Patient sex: M
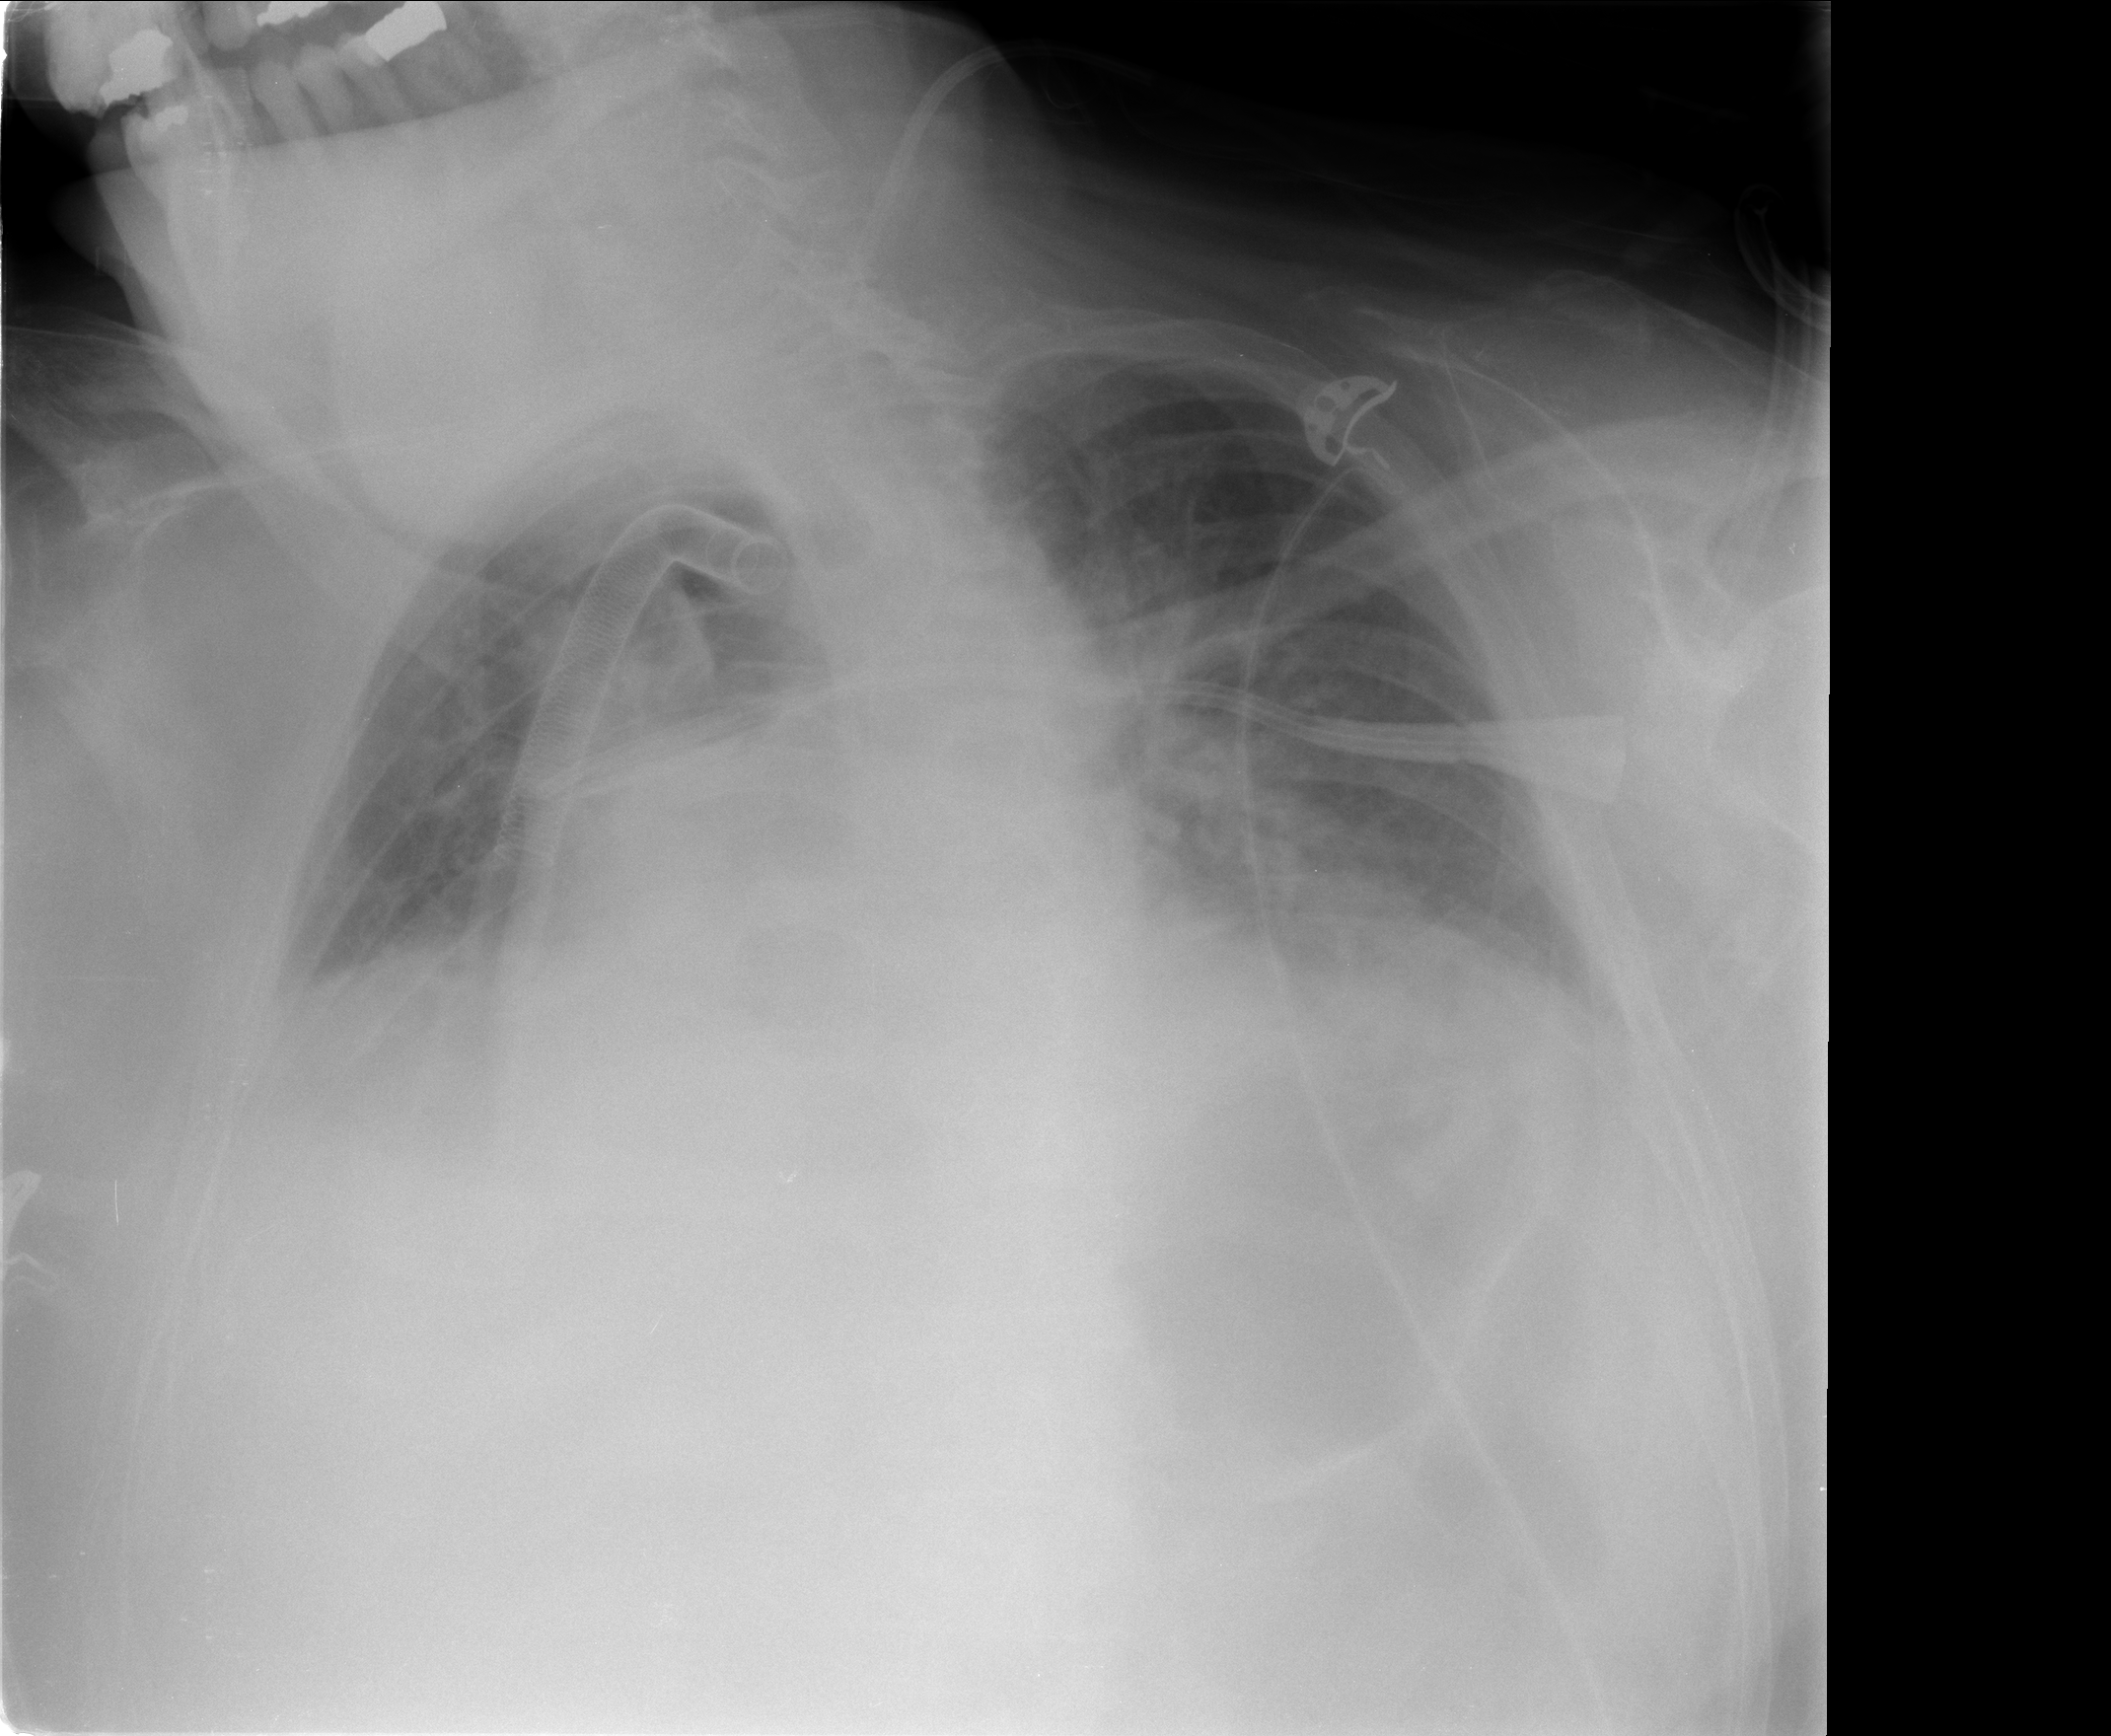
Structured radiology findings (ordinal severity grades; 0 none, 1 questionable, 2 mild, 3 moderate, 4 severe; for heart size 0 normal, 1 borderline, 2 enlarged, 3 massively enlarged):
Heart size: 1
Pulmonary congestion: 1
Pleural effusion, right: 1
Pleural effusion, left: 1
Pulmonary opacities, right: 0
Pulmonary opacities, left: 0
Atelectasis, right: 2
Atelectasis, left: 2